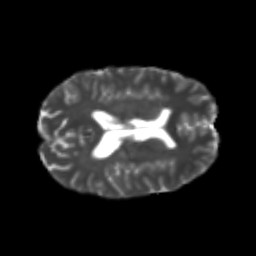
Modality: T2w
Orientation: axial
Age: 22
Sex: male
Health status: healthy
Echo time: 0.074 s